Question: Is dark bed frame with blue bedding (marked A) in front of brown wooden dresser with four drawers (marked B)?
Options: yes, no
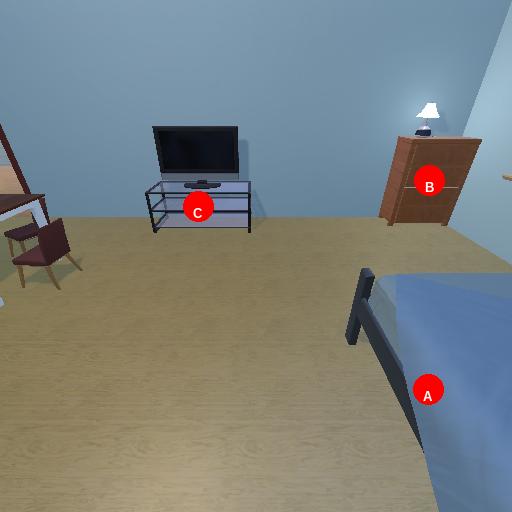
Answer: yes